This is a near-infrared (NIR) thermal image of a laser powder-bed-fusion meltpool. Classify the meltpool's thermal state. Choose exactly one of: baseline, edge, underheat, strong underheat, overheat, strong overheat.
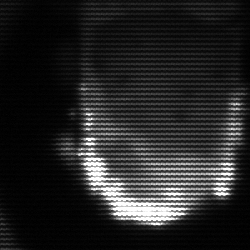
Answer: baseline